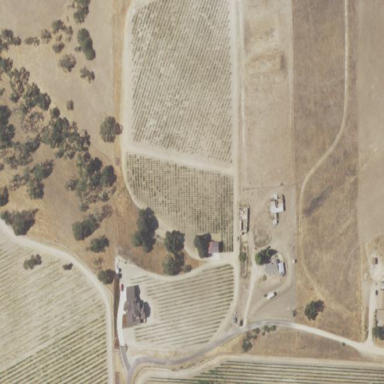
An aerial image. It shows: Vineyard with grape crops.